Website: home-depot
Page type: payment
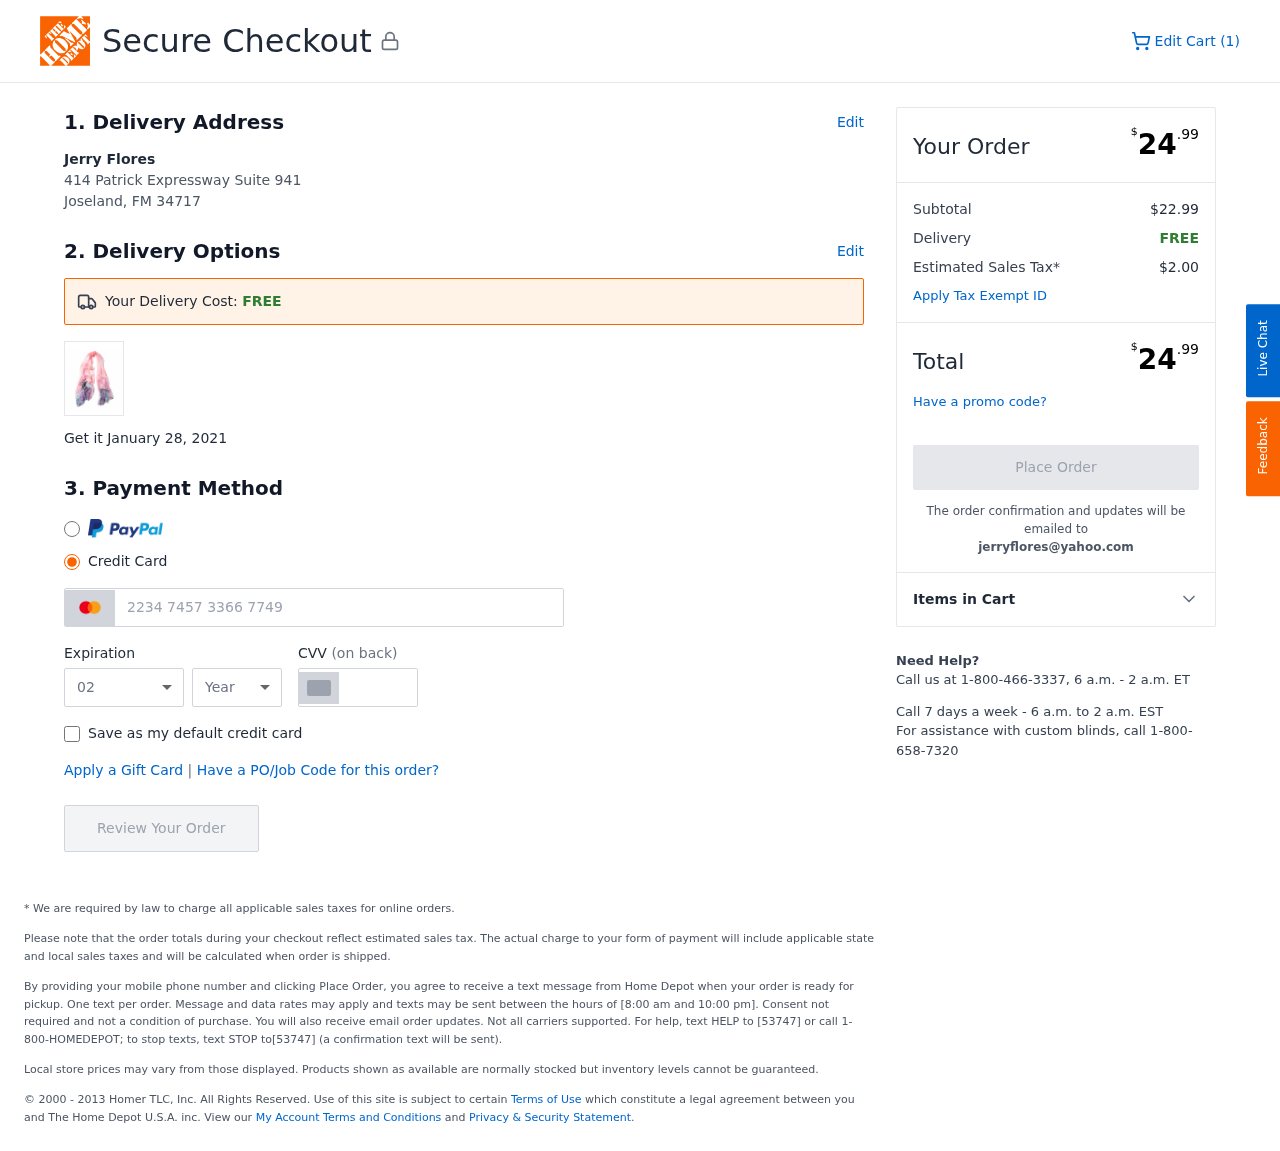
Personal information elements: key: PII_CARD_CVV
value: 675
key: PII_CARD_EXPIRY_MONTH
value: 02
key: PII_CARD_EXPIRY_YEAR
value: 29
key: PII_CARD_NUMBER
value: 2234 7457 3366 7749
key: PII_CITY_STATE_ZIP
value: Joseland, FM 34717
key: PII_EMAIL
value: jerryflores@yahoo.com
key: PII_FULLNAME
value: Jerry Flores
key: PII_STREET
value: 414 Patrick Expressway Suite 941
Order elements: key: ORDER_NUM_ITEMS
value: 1
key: ORDER_DELIVERY_DATE
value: January 28, 2021
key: ORDER_TOTAL
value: $24.99
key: ORDER_SUBTOTAL
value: $22.99
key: ORDER_SHIPPING_COST
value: FREE
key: ORDER_TAX
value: $2.00